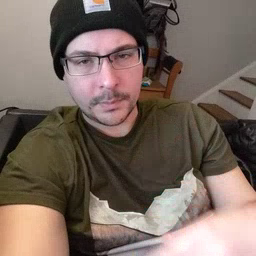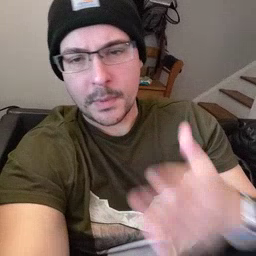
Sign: sleepy